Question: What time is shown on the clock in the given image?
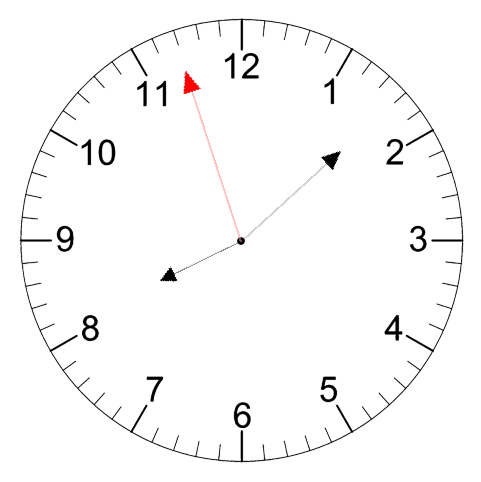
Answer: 08:07:57